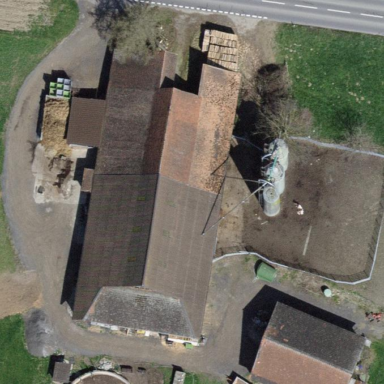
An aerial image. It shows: Farmyard area.